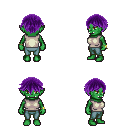
a pixel art fantasy rpg character, female body template, orc, green skin, white sleeveless shirt, teal pants, purple short bangs hairstyle, bracelets, four views (front, back, left, right), 2x2 character sprite sheet, small pixel art, hard edges, no anti-aliasing